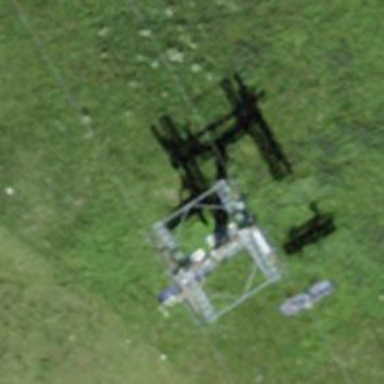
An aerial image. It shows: Pylon used for aerialway.